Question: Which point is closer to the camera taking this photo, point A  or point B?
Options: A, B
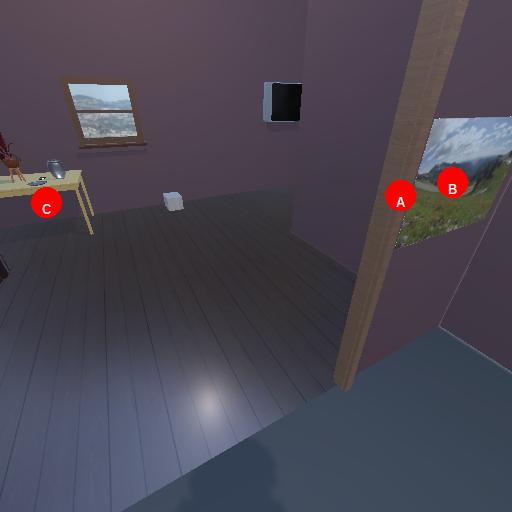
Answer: A